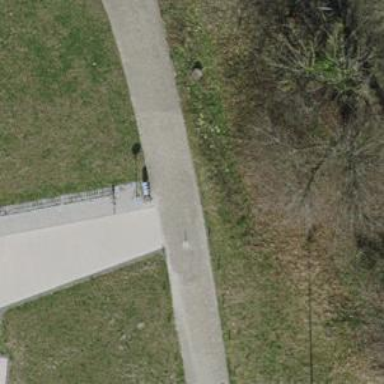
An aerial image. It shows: Bollard barrier.